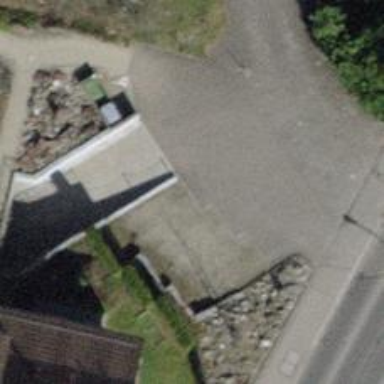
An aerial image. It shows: Parking area with paving stones.